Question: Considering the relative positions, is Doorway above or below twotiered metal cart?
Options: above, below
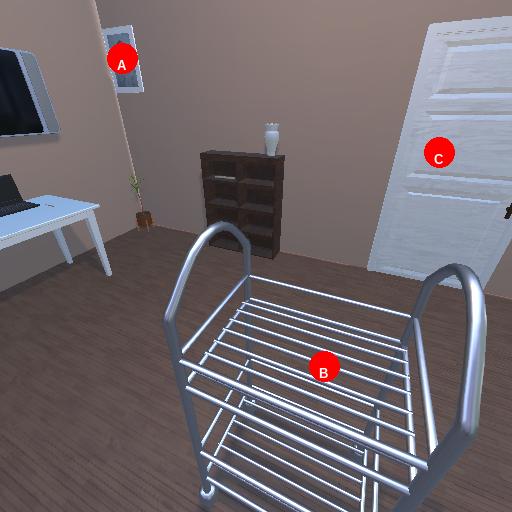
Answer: above